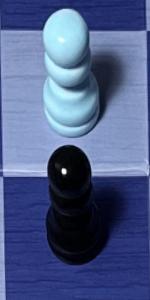
Label: Pawn_Black